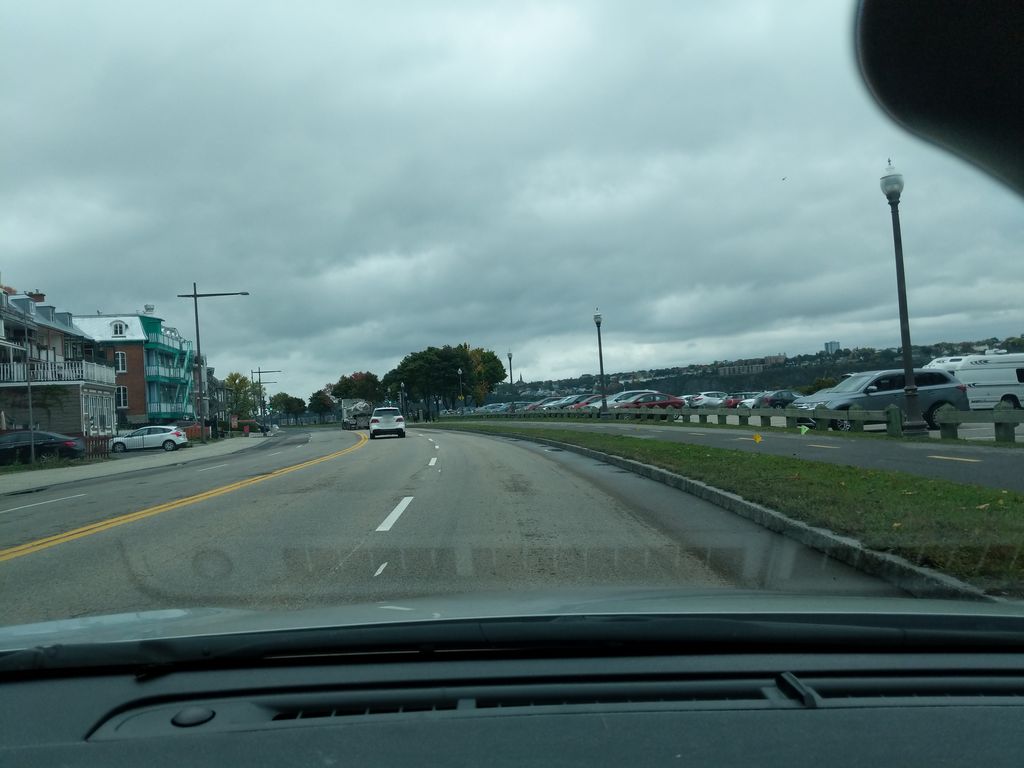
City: quebec_city